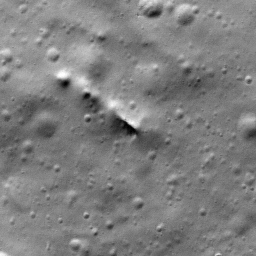
Pit: Adams B 3
Host crater: Adams B
Host type: impact_melt
Lunar coordinates: latitude -31.289, longitude 65.752